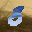
Label: 3